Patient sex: F
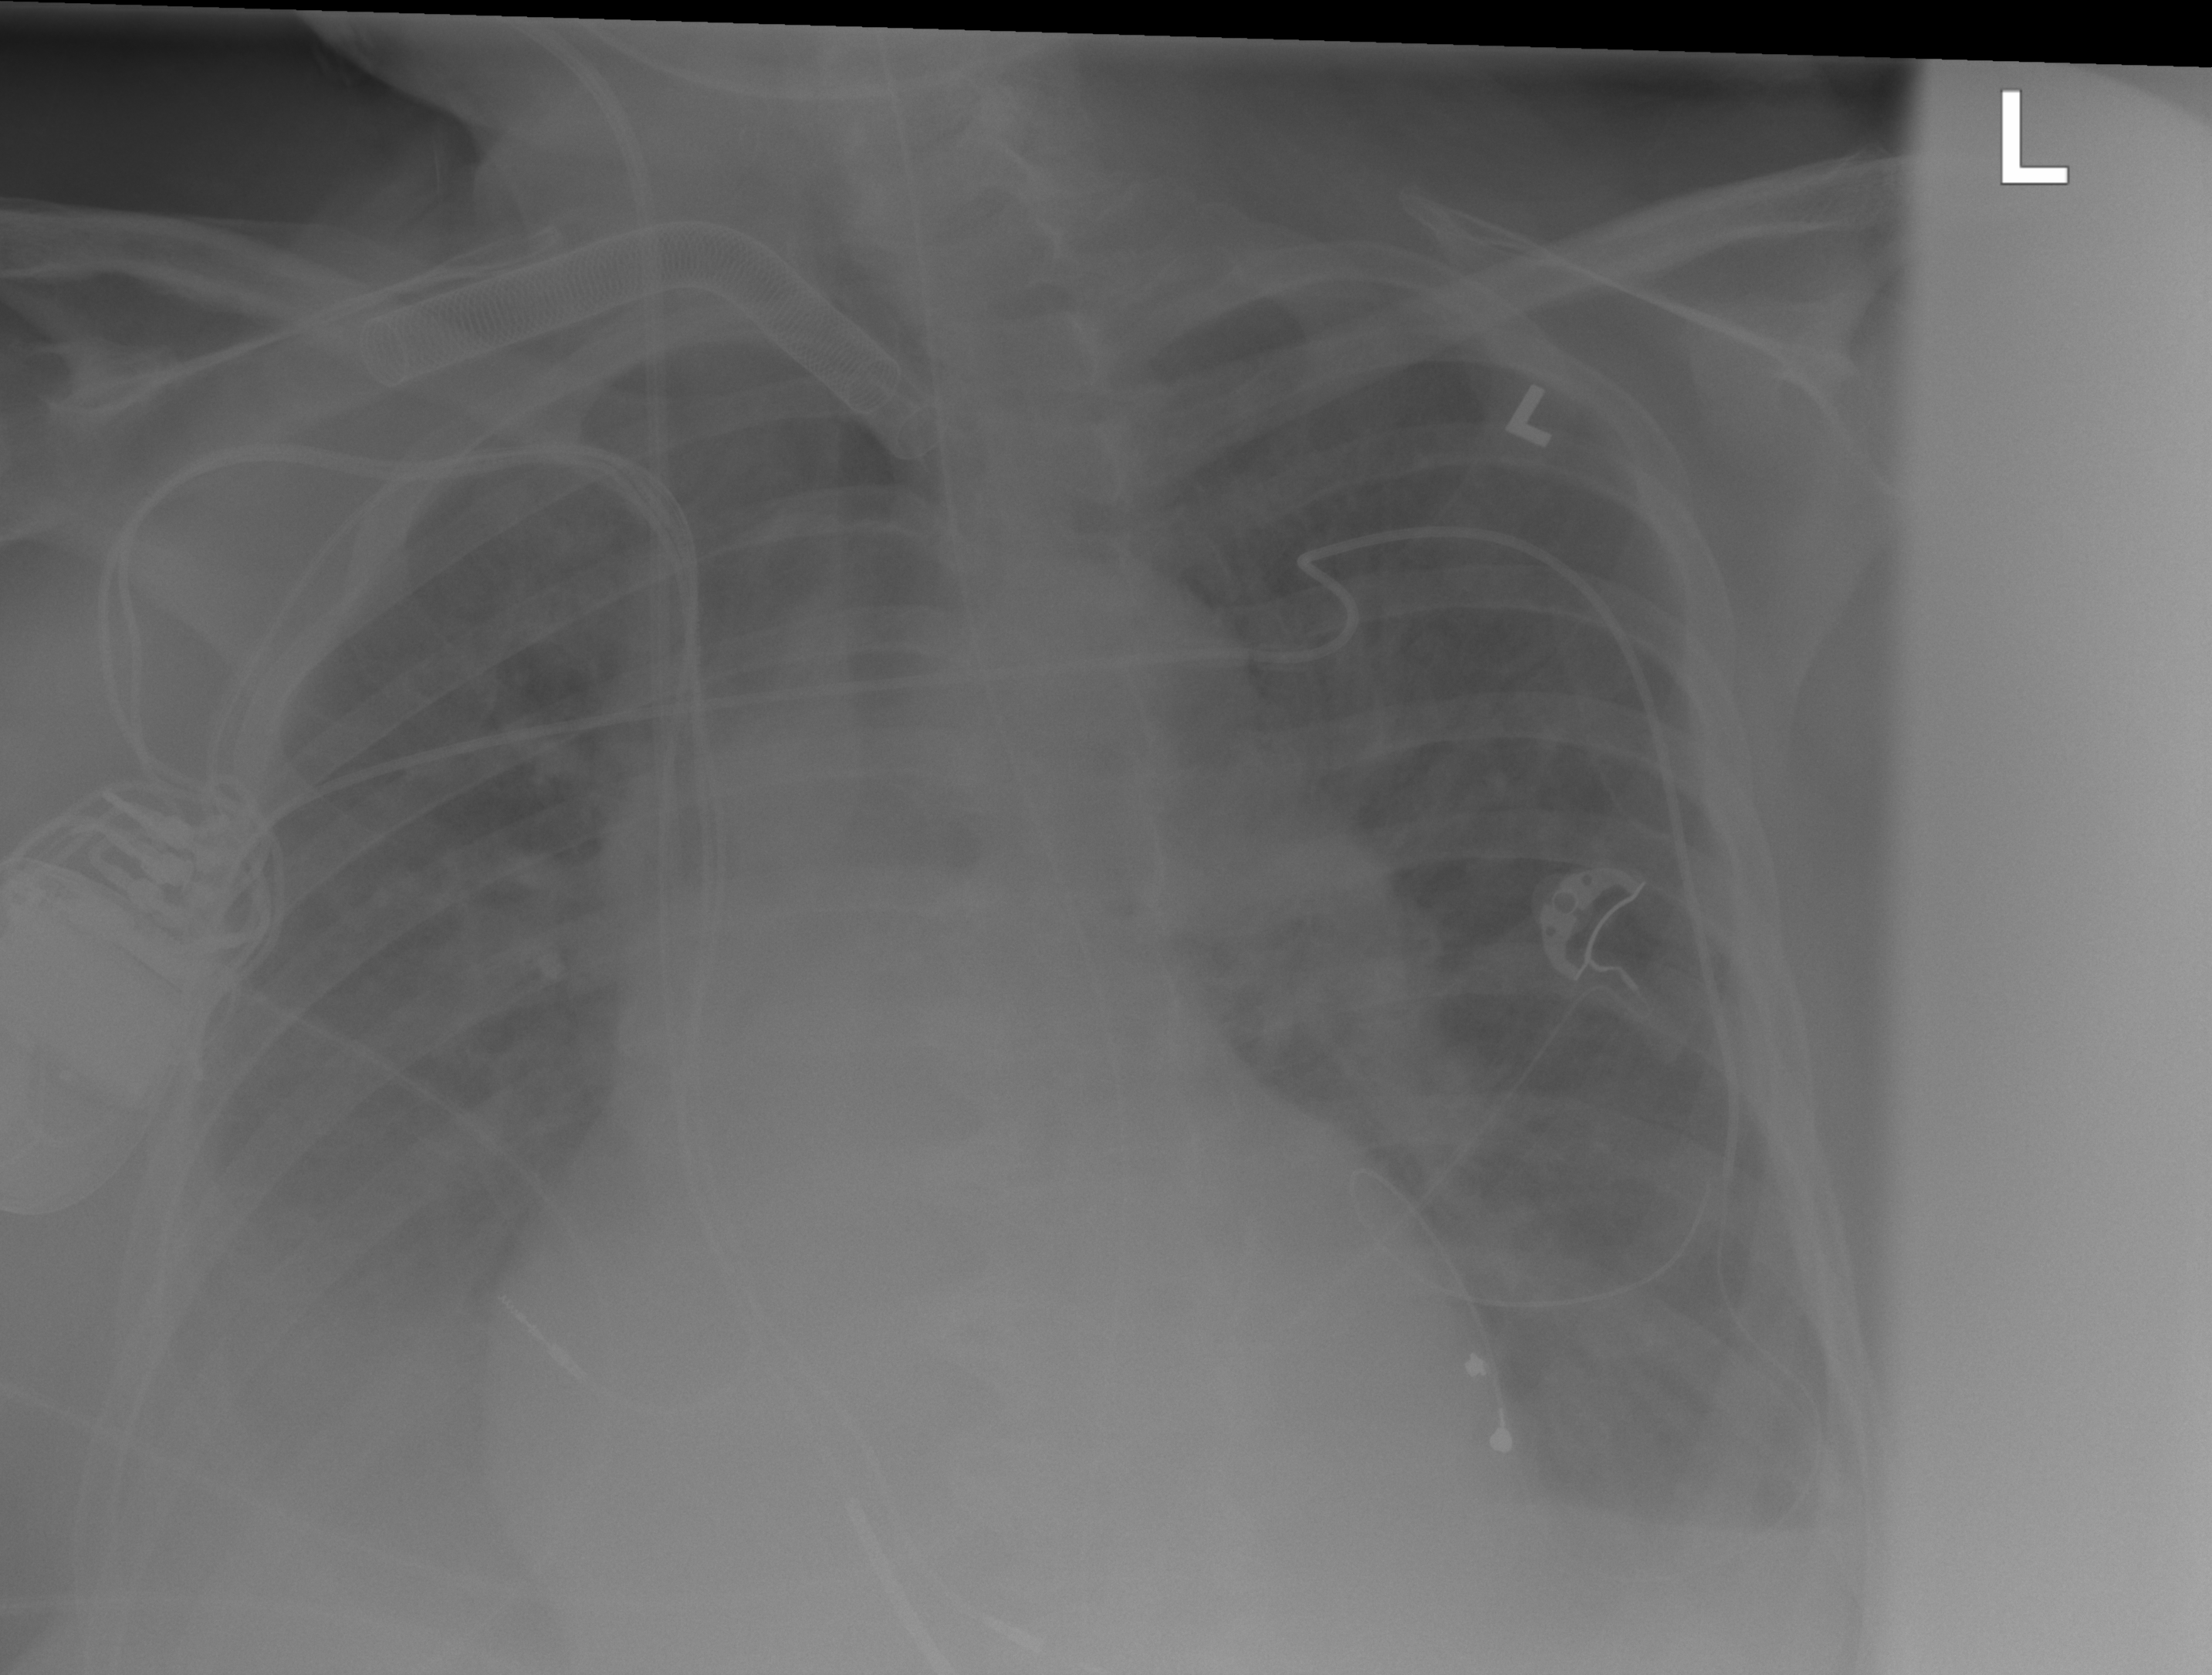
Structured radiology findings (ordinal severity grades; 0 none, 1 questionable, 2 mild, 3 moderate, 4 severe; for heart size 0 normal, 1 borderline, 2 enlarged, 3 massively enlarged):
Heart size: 2
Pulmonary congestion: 2
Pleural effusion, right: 2
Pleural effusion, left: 2
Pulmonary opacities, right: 0
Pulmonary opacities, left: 0
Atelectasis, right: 2
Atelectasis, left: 2